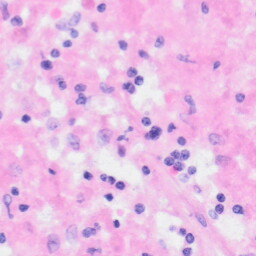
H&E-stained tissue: Kidney